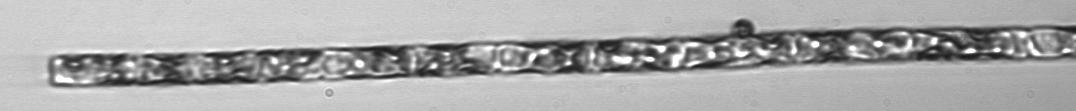
Label: Guinardia_delicatula